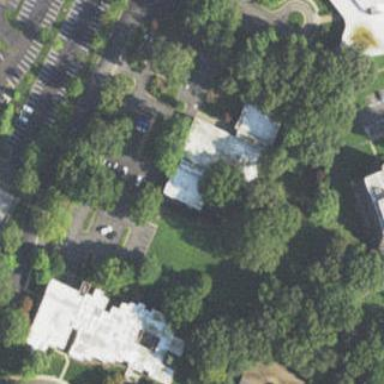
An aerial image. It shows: Office building.